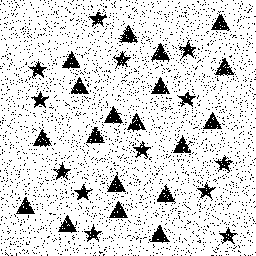
Squares: 0
Triangles: 19
Stars: 13
Total shapes: 32